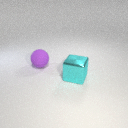
large cyan metal cube in front of large purple rubber sphere